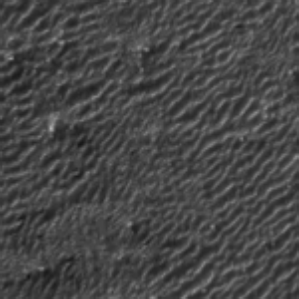
Label: frost